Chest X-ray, PA view. Patient: 34 years old, sex F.
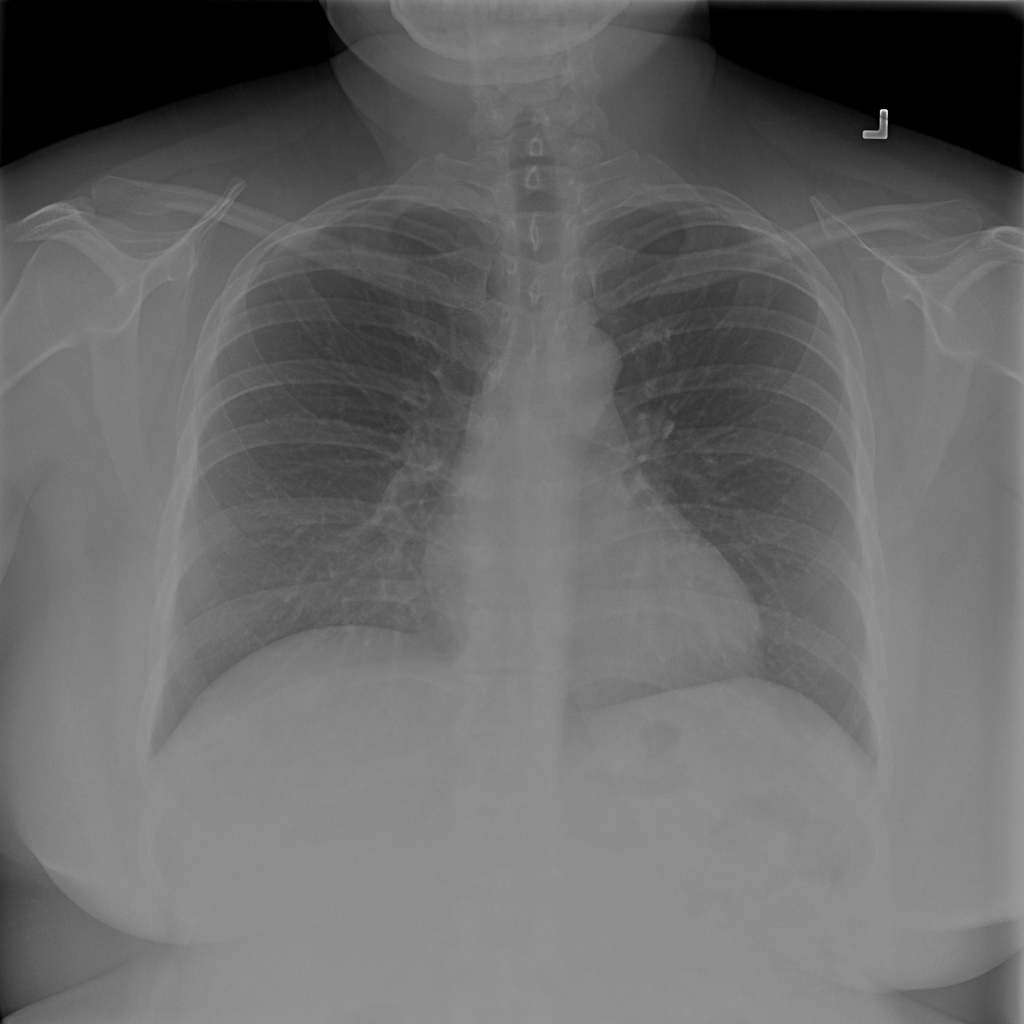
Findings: No Finding